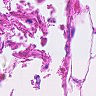
Metastatic tissue present: no